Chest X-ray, PA view. Patient: 70 years old, sex M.
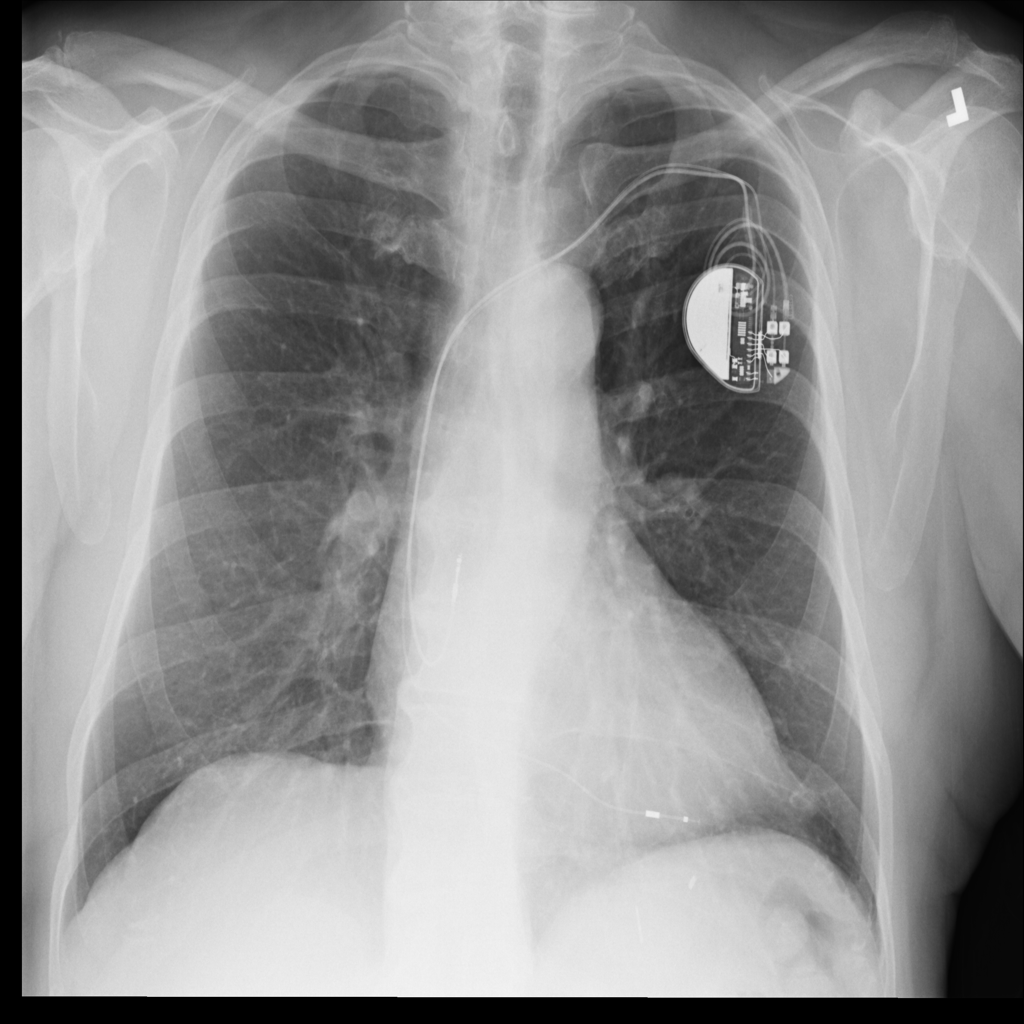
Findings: No Finding